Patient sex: M
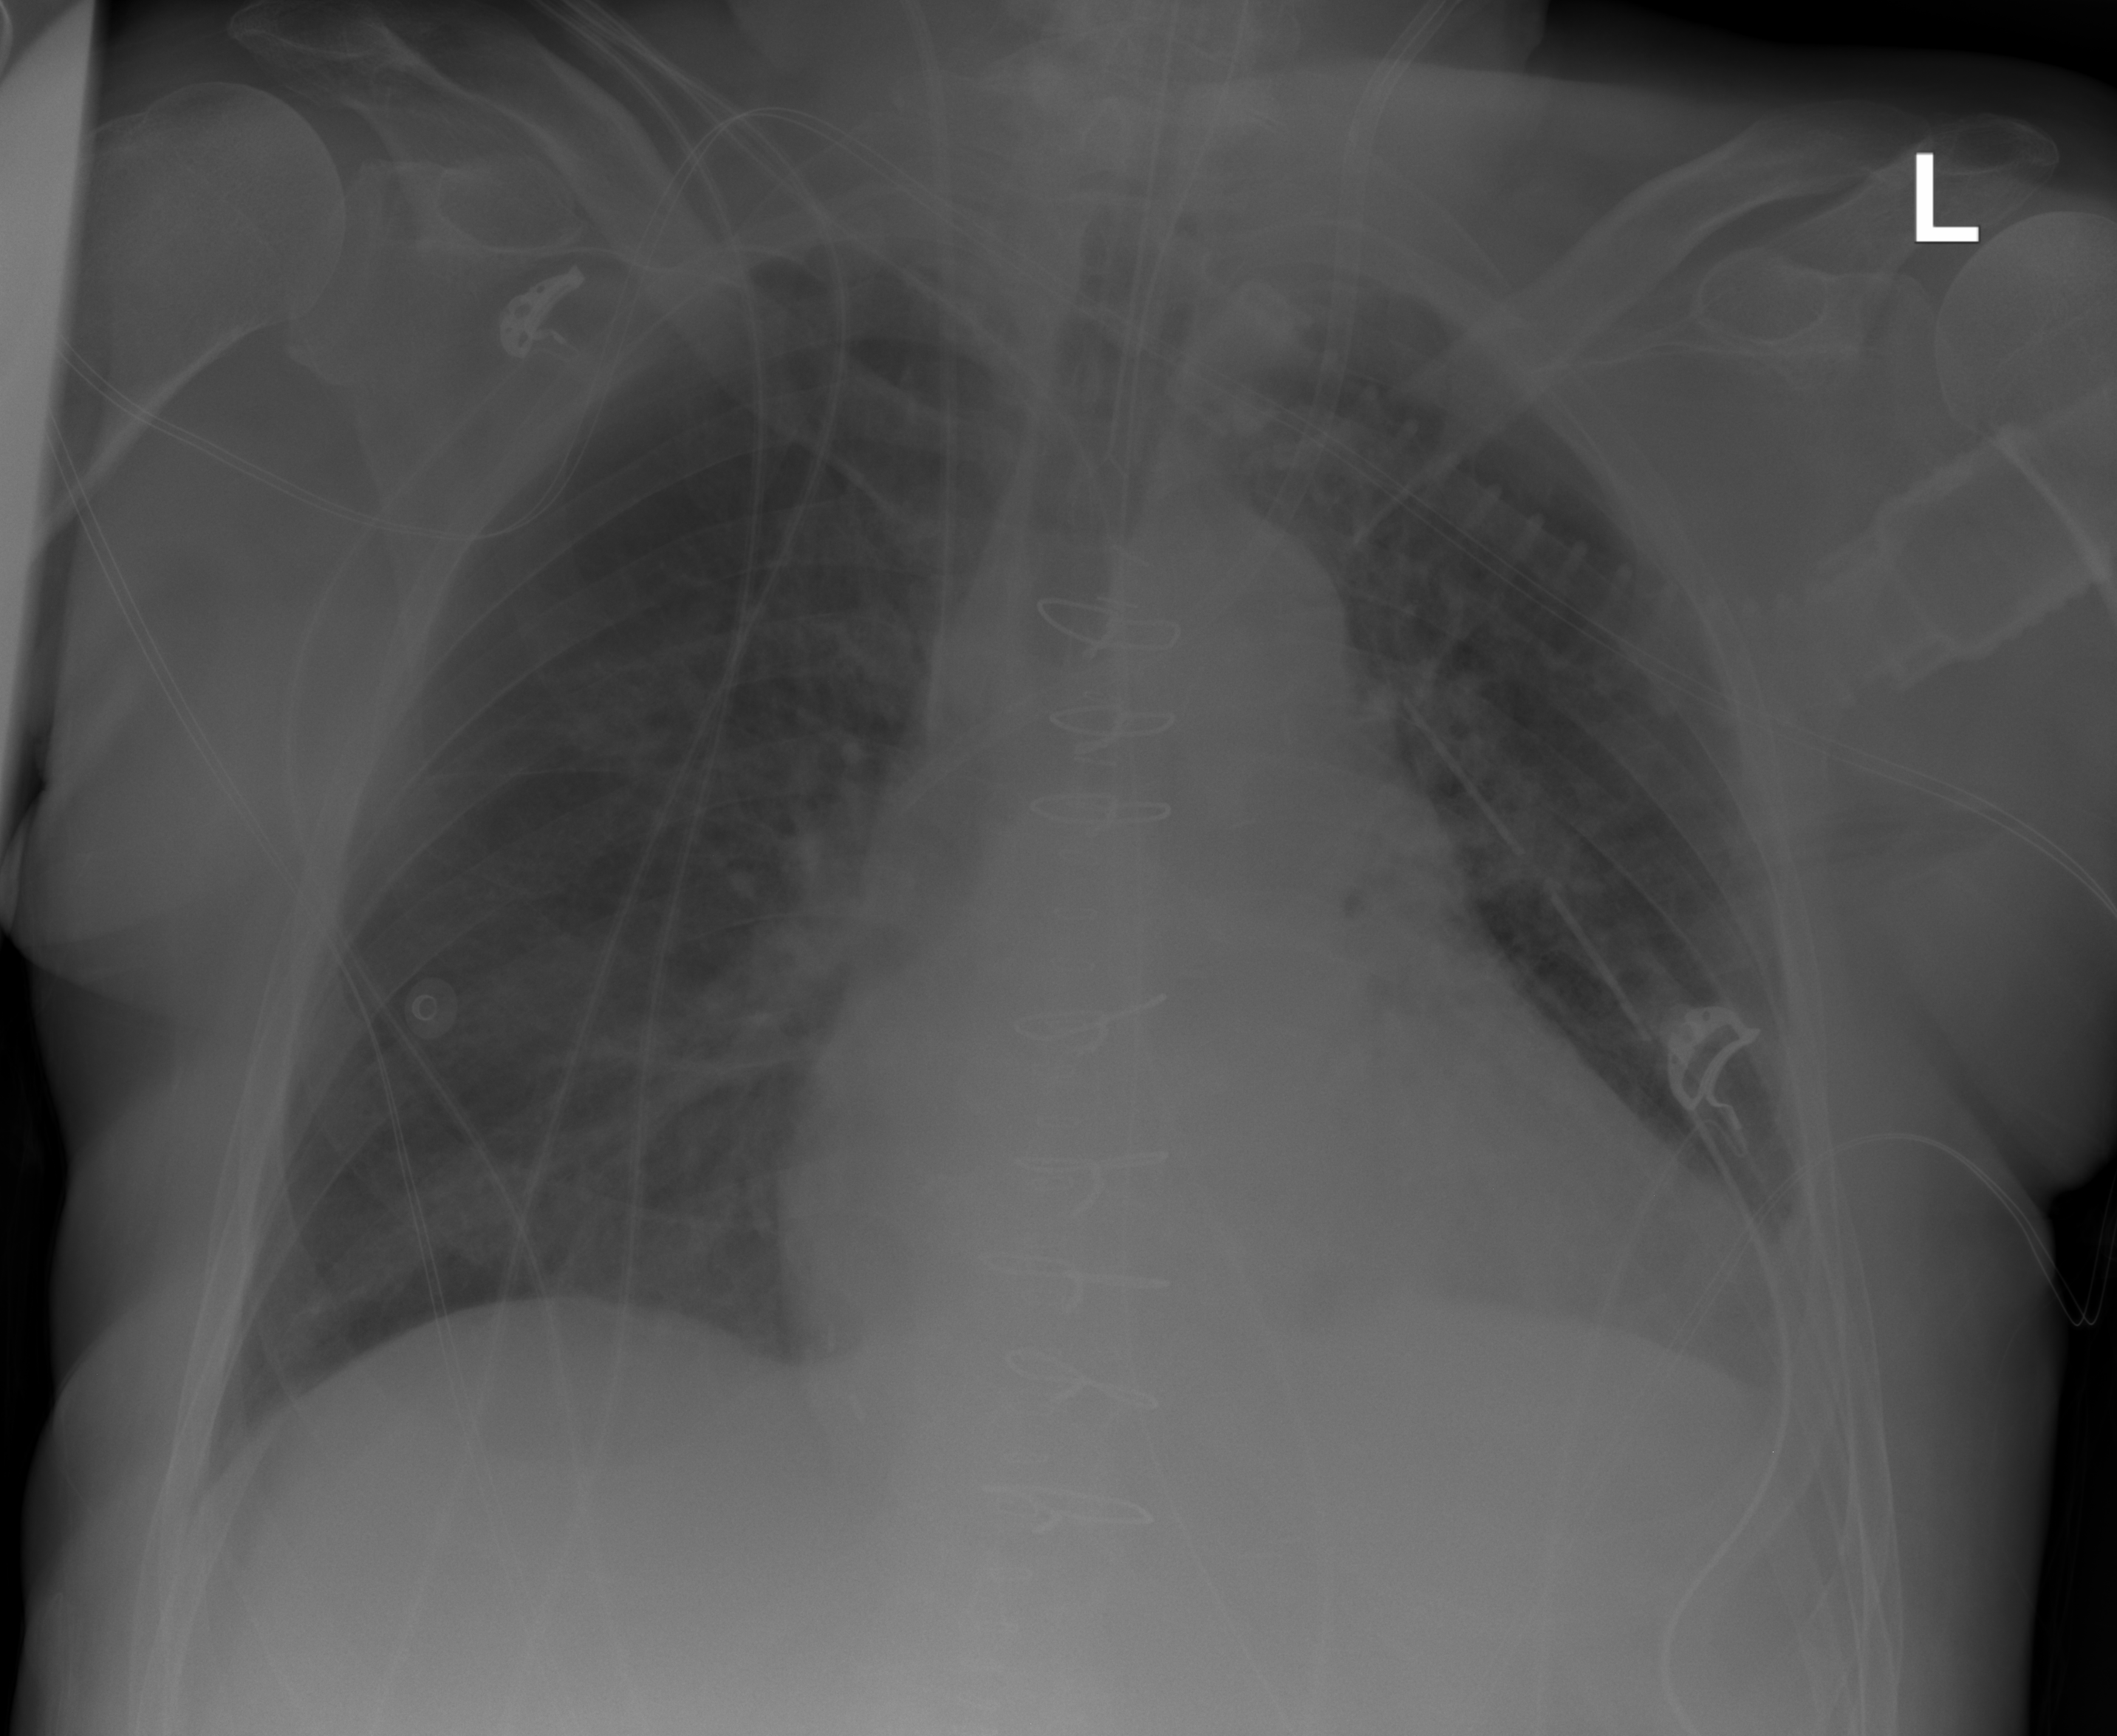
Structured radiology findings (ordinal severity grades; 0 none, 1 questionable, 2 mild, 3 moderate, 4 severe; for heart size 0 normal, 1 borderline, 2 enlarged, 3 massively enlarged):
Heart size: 2
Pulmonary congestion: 1
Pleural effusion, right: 0
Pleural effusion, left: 1
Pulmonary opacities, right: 0
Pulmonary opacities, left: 0
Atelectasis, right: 1
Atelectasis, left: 2